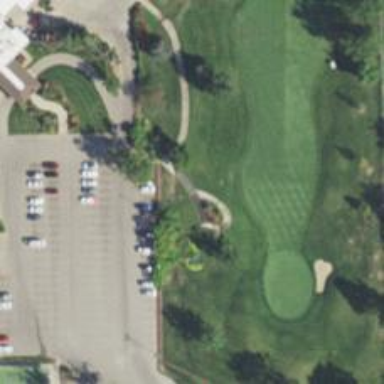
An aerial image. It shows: Footway that resembles golf path.